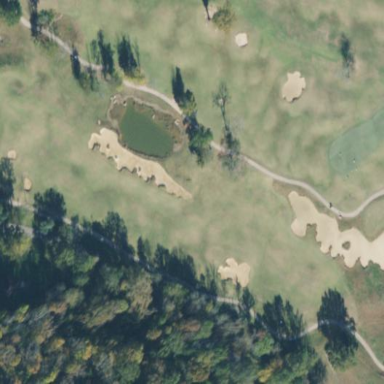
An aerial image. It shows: Grassy area designated as golf fairway.